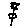
Label: flower